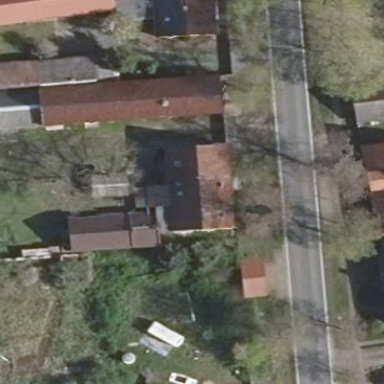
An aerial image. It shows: House with flat grey roof.